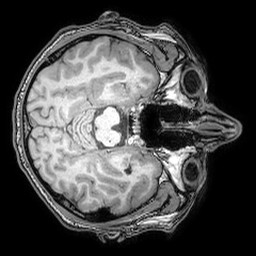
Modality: T1w
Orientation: axial
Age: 34
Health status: ill
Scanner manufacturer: philips
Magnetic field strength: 3 T
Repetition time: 0.007 s
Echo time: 0.0035 s